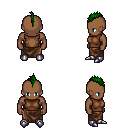
a pixel art fantasy rpg character, male body template, human, dark skin, brown sleeveless shirt, robe skirt, green mohawk hairstyle, metal boots, four views (front, back, left, right), 2x2 character sprite sheet, small pixel art, hard edges, no anti-aliasing